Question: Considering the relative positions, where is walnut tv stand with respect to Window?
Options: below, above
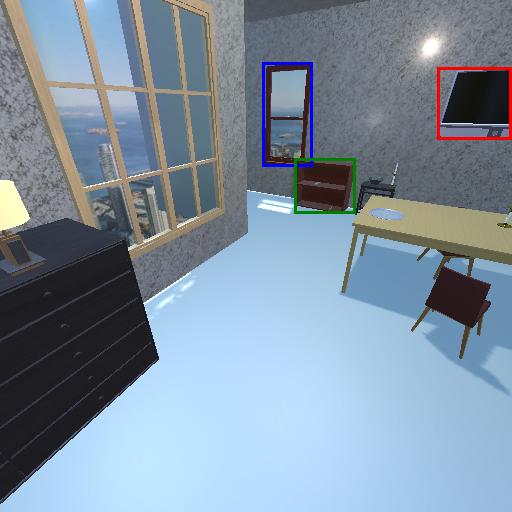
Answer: below